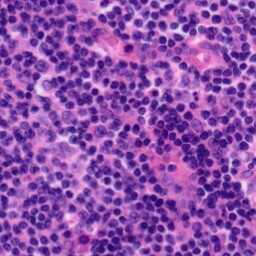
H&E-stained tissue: Tonsil